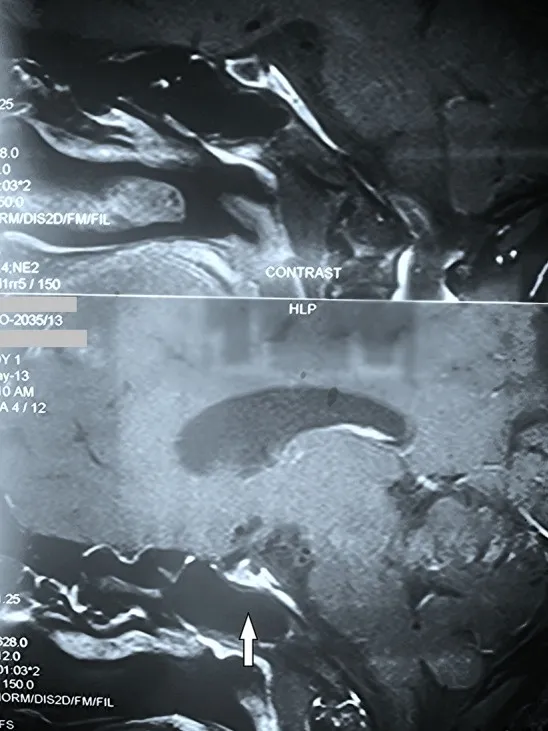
Sagittal view MRI of the patient revealing empty sella (arrow).
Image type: radiology (mri)